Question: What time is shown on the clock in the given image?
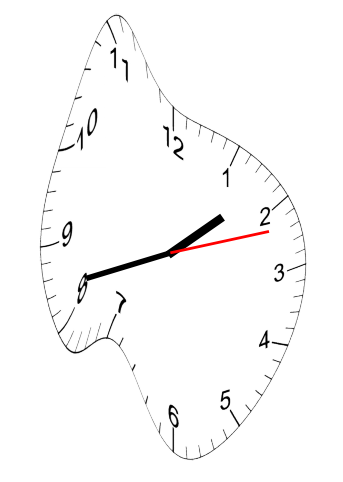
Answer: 01:42:12